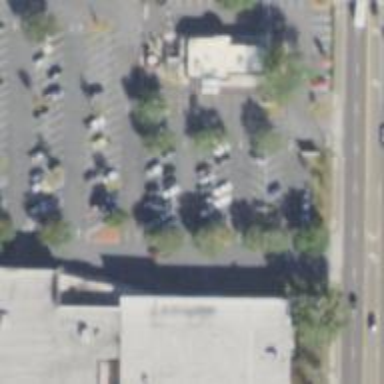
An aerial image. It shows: Parking space.